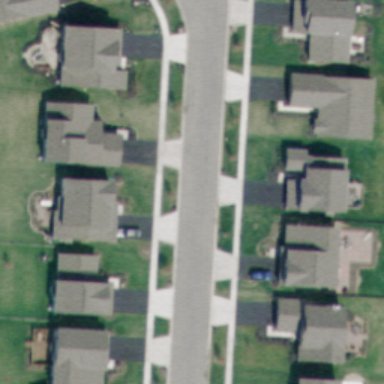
There is a piece of formland .